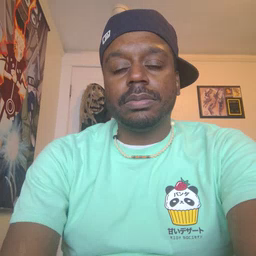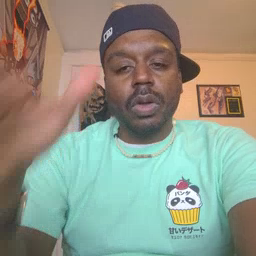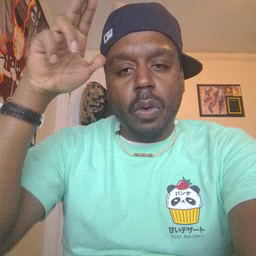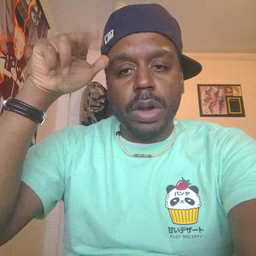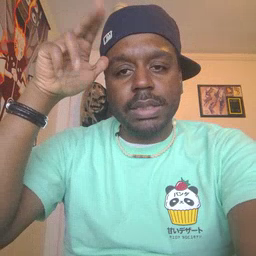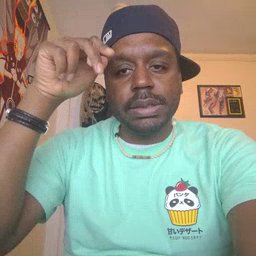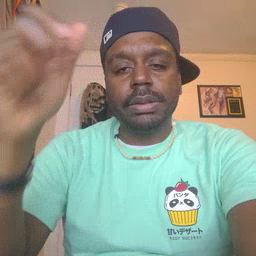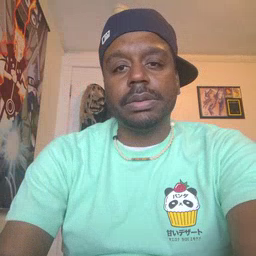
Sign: horse